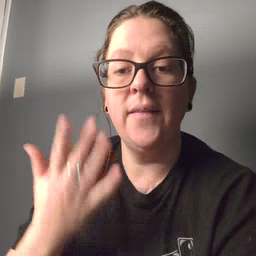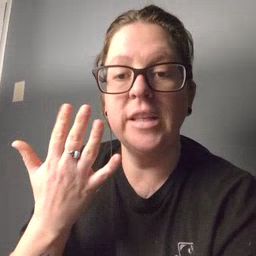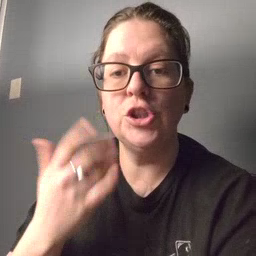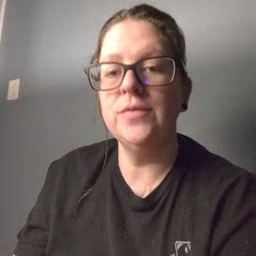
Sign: finger